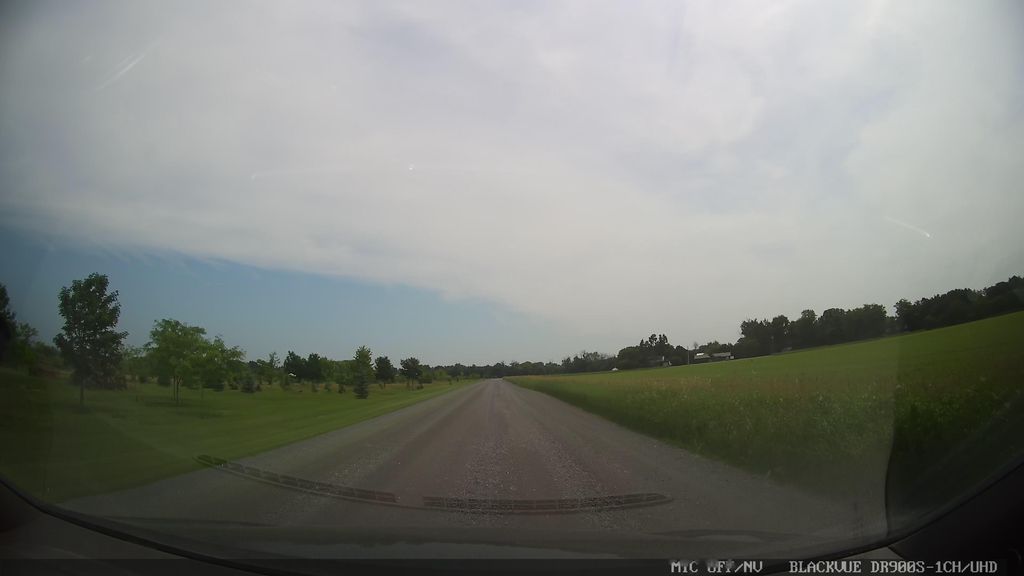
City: ottawa-gatineau